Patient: sex F, age 69
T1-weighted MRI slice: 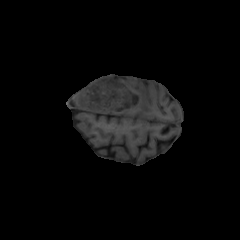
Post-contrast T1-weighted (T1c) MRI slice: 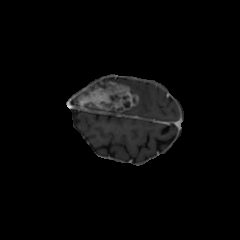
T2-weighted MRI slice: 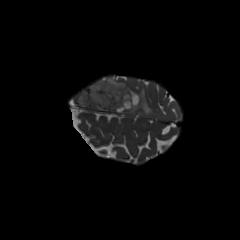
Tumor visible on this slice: yes
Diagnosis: Glioblastoma, IDH-wildtype
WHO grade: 4